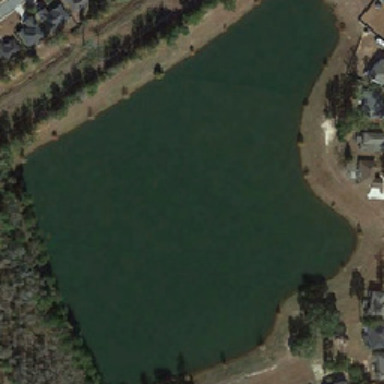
The pond is green .